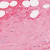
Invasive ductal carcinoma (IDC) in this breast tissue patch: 0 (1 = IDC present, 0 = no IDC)